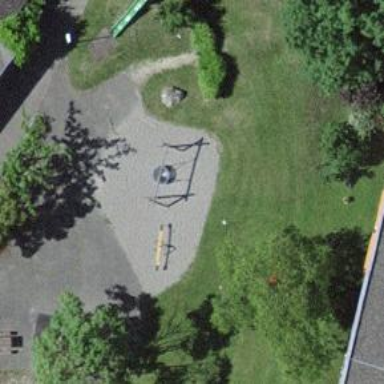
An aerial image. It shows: Playground area for leisure land.